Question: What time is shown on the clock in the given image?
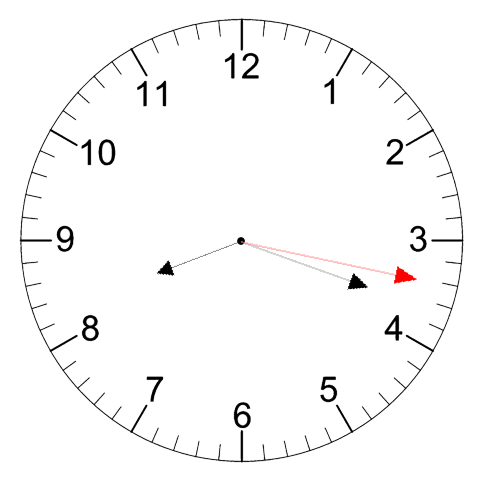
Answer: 08:18:17